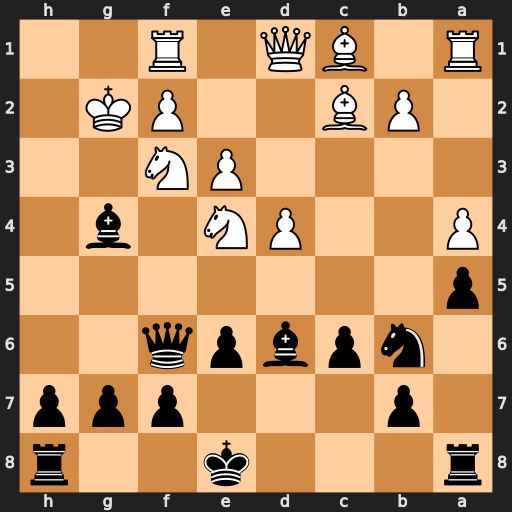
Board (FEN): r3k2r/1p3ppp/1npbpq2/p7/P2PN1b1/4PN2/1PB2PK1/R1BQ1R2
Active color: b
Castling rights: kq
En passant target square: -
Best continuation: Bxf3+ Qxf3 Qg6+ Ng3 Qxc2